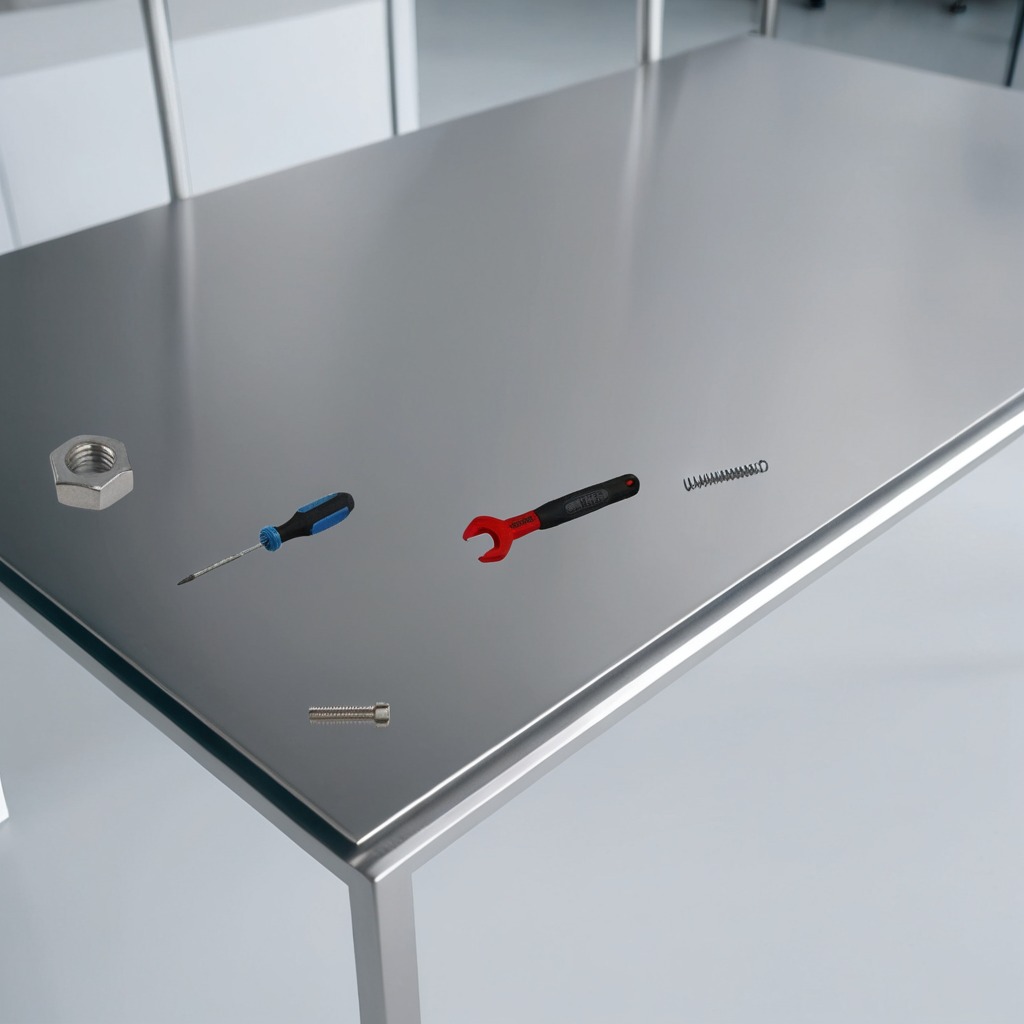
A metal machine screw, a coiled metal spring, a screwdriver, a metal nut, and a wrench are lying on the stainless steel table.